Field crop: tomato
Growth stage: 1
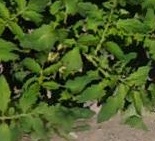
Species: tomato